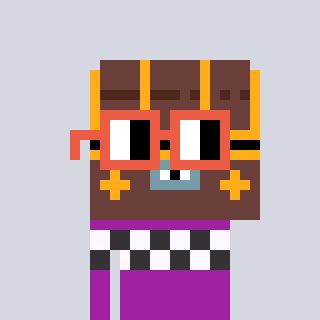
a pixel art character with square orange glasses, a treasure chest-shaped head and a magenta-colored body on a cool background